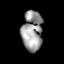
Tissue: skin
Cell type: Epithelial cells
Senescence score: 0.2815
Nuclear area (px): 799
Mean DAPI intensity: 153.946